Question: My problem is particular action item icon and "overflow menu" icon overlap each other in the split action bar as shown below.

A menu resource file I use:
'''
<menu xmlns:android="http://schemas.android.com/apk/res/android" >
<item
android:icon="@android:drawable/ic_menu_search"
android:showAsAction="ifRoom"
android:title="a"/>
<item
android:icon="@android:drawable/ic_menu_search"
android:showAsAction="ifRoom"
android:title="b"/>
<item
android:icon="@android:drawable/ic_menu_search"
android:showAsAction="ifRoom"
android:title="c"/>
<item
android:icon="@android:drawable/ic_menu_search"
android:showAsAction="ifRoom"
android:title="d"/>
<item
android:icon="@android:drawable/ic_menu_search"
android:showAsAction="ifRoom"
android:title="e"/>
<item
android:icon="@android:drawable/ic_menu_search"
android:showAsAction="always"
android:title="f"/>
<item
android:id="@+id/menu_settings"
android:orderInCategory="100"
android:showAsAction="never"
android:title="@string/menu_settings"/>
</menu>
'''
Remember that android:showAsAction attribute of sixth menu item is .
When I use normal action bar, everything is ok.
So, is this behavior a bug of Android framework?
Is there a workaround?
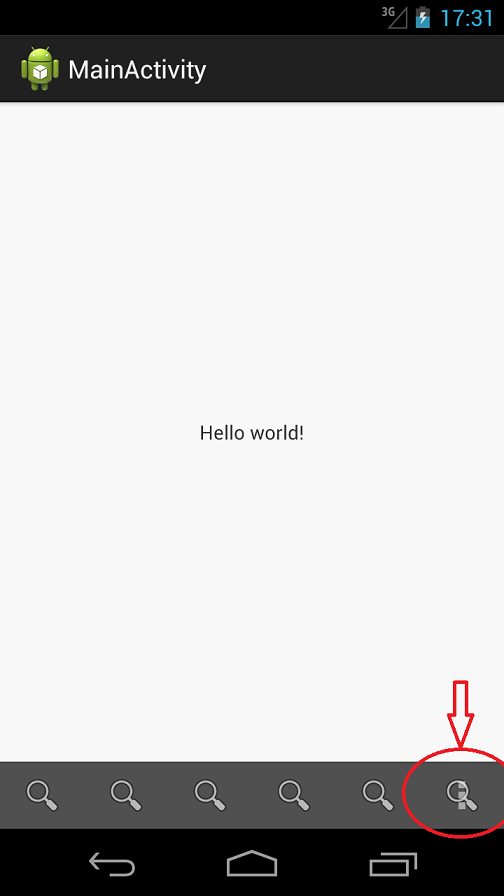
Answer: > So, is this behavior a bug of Android framework?
Presumably. You might wish to search <URL> to see if there are reports there. If not, create a reproducible test case that demonstrates the problem on an emulator or Nexus device, and post a new issue there. If you think of it, add a link to the issue as a comment on this answer.
> Is there a workaround?
Replacing 'always' with 'ifRoom' for the sixth and subsequent action bar items, at least for '-normal-port' configurations, should work.